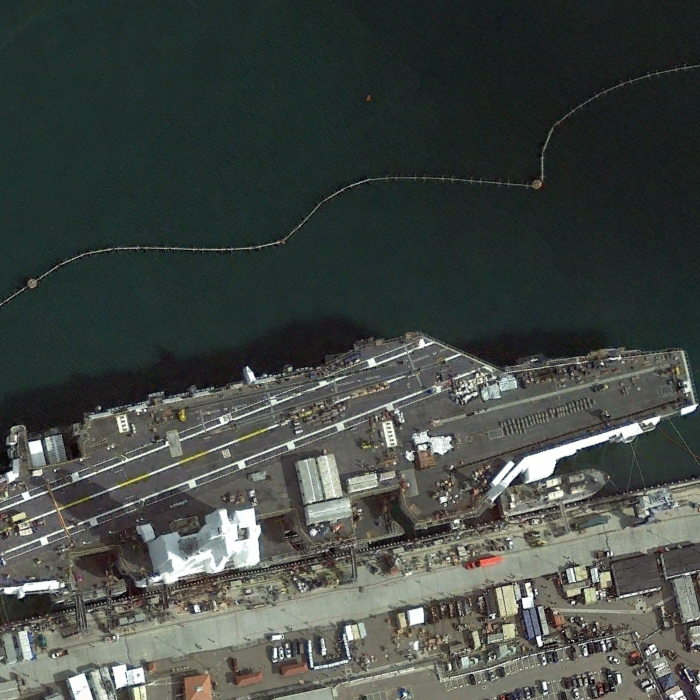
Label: Nimitz-class_aircraft_carrier